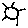
Label: sun